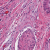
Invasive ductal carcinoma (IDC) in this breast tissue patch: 0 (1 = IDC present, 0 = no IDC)